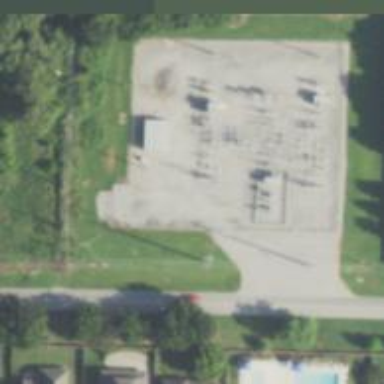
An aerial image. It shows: Distribution level power substation enclosed by chain link fence.